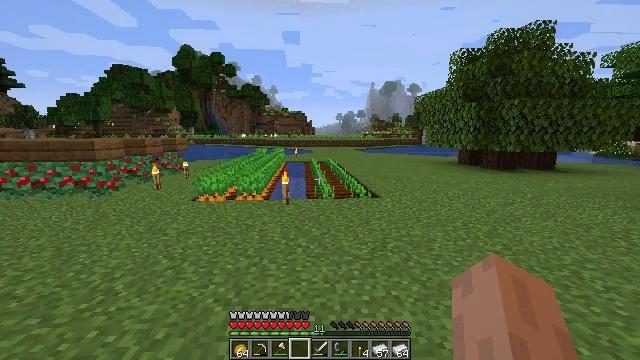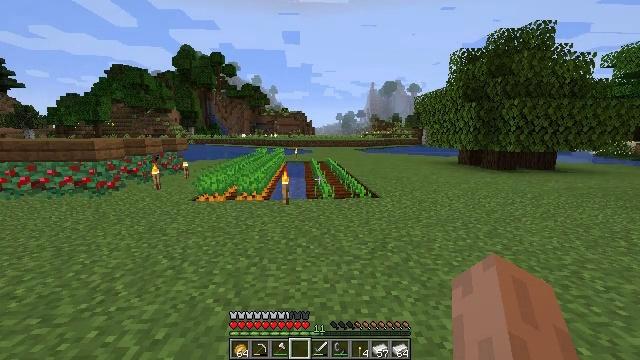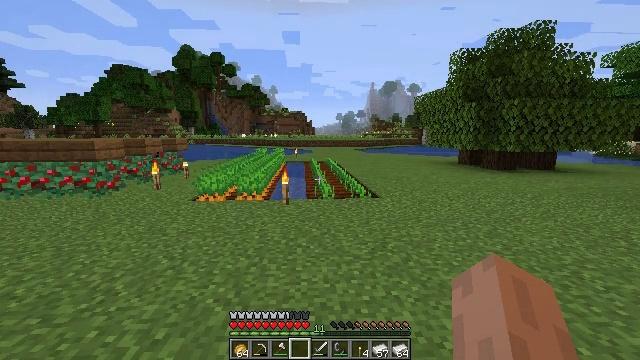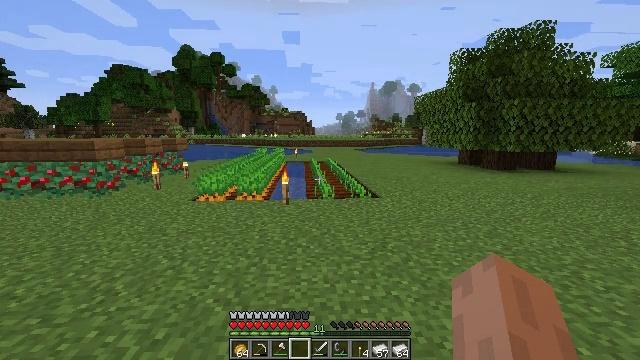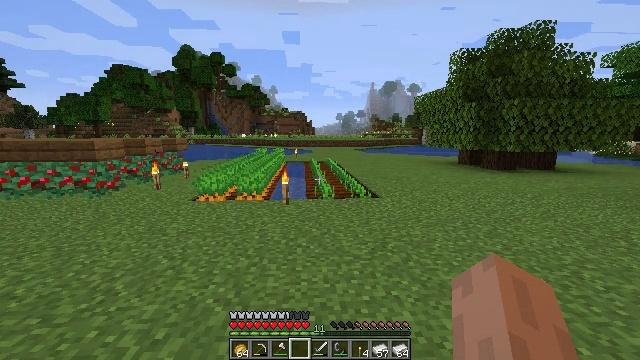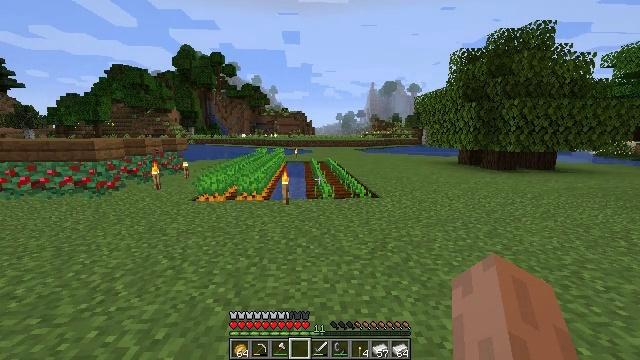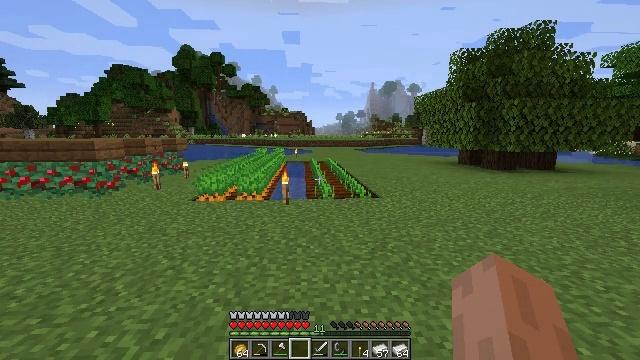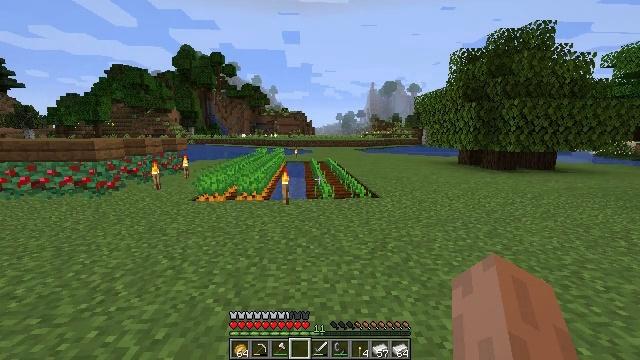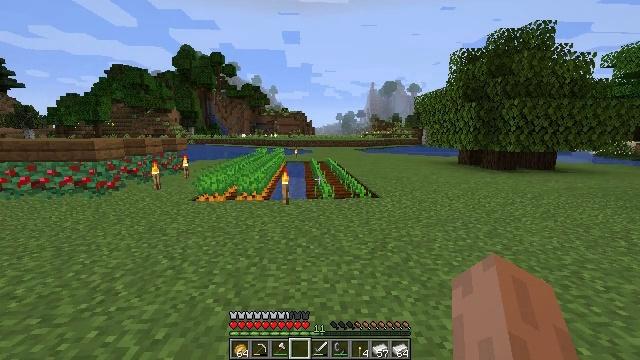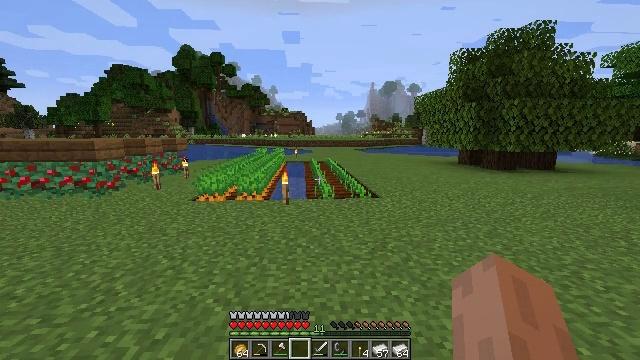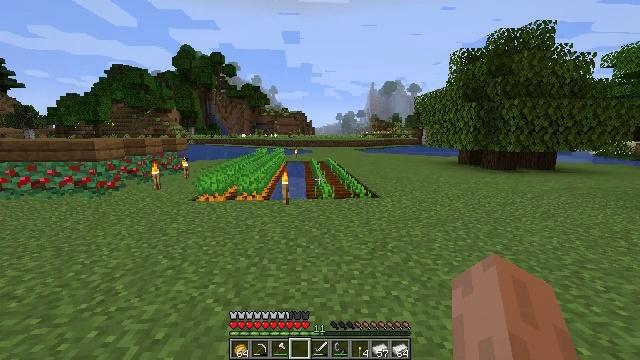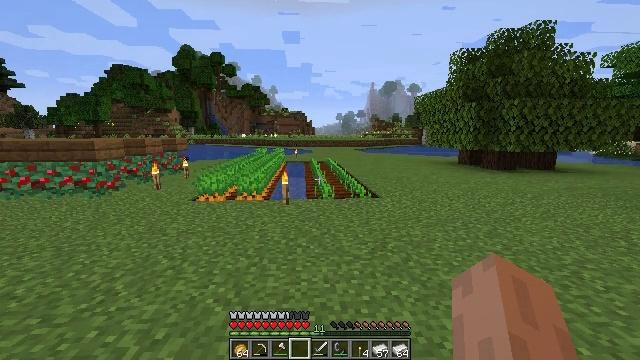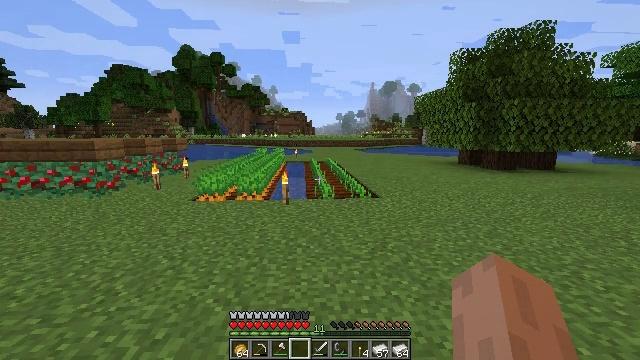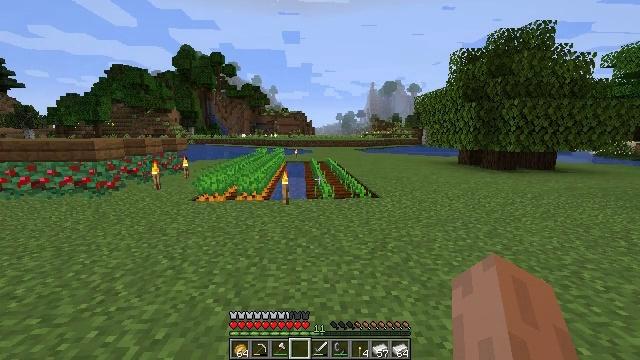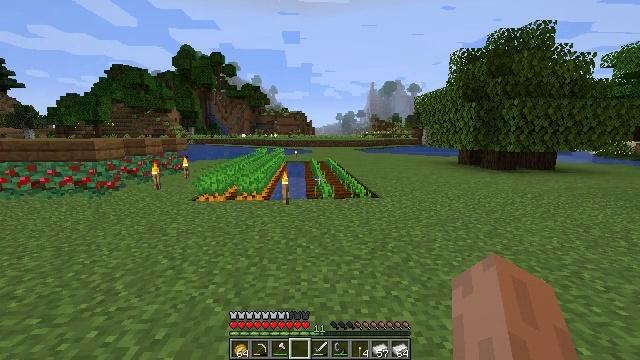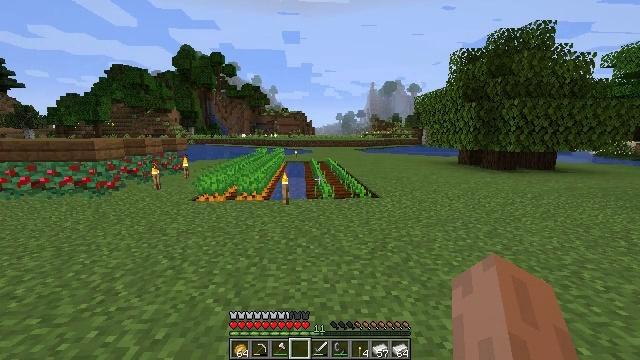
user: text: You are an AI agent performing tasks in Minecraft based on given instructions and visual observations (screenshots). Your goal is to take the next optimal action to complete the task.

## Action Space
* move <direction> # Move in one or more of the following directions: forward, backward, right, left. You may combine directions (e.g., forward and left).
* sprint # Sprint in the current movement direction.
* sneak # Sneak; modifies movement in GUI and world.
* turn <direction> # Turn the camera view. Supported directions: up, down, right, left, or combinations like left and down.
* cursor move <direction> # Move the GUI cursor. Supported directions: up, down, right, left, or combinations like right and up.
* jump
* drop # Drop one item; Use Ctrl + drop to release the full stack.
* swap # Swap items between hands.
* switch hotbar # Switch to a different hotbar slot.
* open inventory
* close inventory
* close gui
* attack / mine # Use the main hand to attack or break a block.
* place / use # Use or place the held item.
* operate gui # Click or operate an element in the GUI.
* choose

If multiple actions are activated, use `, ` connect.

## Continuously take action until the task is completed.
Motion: motion action
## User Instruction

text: Collect dirt by holding left button.
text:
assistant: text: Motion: no_op
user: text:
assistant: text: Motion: no_op
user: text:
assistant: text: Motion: no_op
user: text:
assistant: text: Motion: no_op
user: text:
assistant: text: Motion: no_op
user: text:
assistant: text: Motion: no_op
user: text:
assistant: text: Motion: no_op
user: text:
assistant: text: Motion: no_op
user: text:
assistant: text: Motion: no_op
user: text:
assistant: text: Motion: no_op
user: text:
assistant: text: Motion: no_op
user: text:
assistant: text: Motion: no_op
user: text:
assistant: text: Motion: no_op
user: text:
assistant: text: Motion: no_op
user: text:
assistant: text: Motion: no_op
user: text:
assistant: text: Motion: no_op
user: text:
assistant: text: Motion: no_op
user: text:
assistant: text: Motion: no_op
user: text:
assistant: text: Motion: no_op
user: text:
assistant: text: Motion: no_op
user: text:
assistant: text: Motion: no_op
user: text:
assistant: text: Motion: no_op
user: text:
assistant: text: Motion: no_op
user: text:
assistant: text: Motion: no_op
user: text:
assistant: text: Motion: no_op
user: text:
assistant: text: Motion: no_op
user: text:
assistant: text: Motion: no_op
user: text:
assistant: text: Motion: no_op
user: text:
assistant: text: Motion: no_op
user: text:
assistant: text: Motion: no_op